A bearing vibration time series has been folded into this square grayscale image, one row per segment of consecutive samples. Diagnose the bearing from this image, choosing from: normal, inner_race, outer_race, ball.
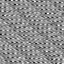
Answer: outer_race